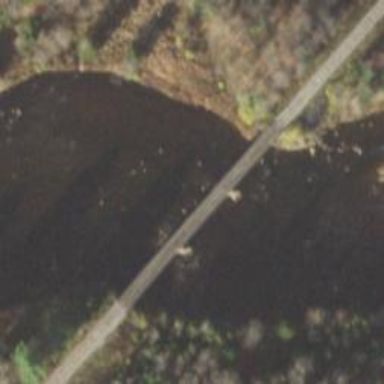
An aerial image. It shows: Bridge over railway line.